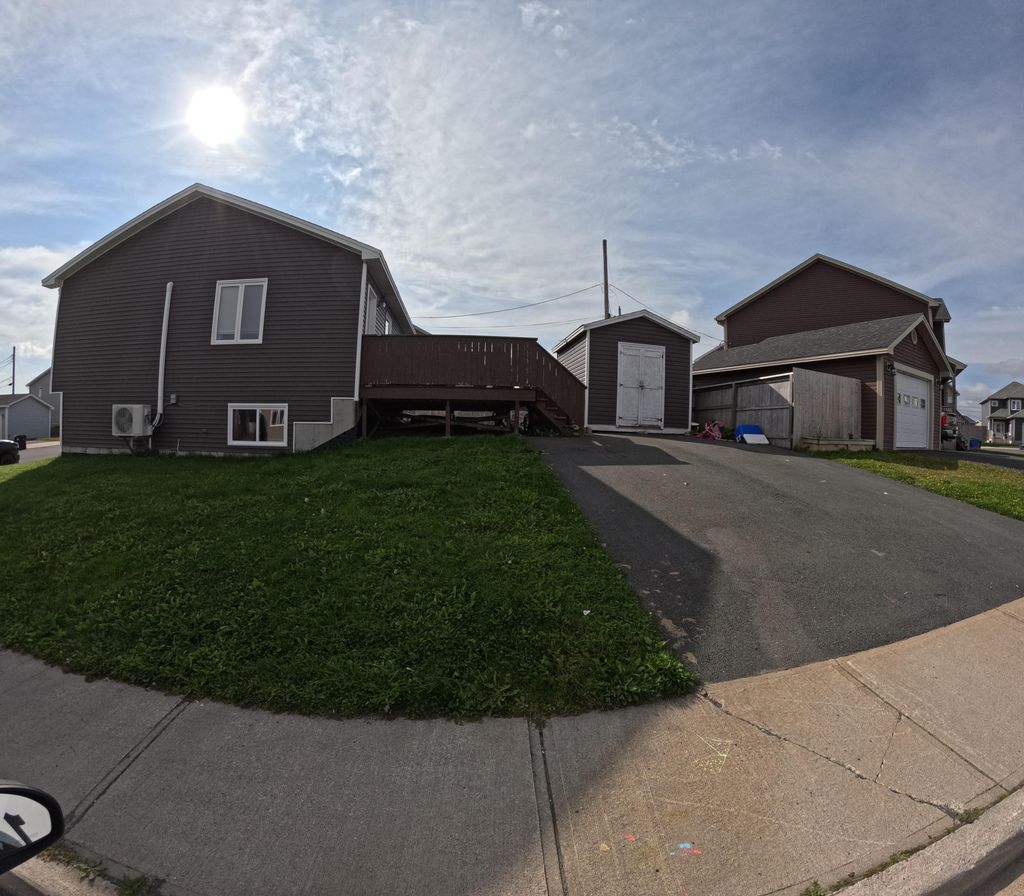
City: st_johns